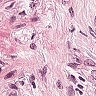
Metastatic tissue present: yes